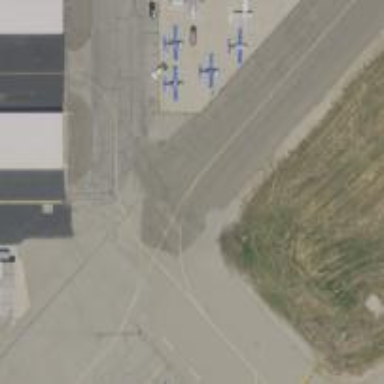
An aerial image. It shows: View of taxiway at the airport.